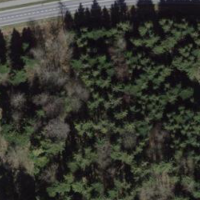
EUNIS habitat code: 44
Species observed at this site:
Silene dioica